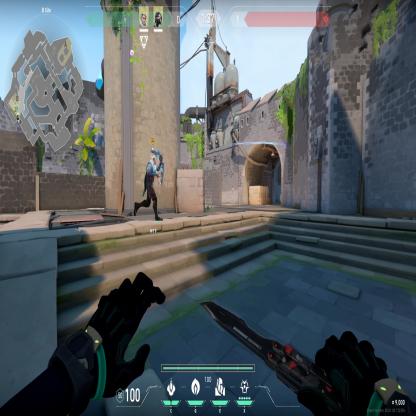
Label: teammate